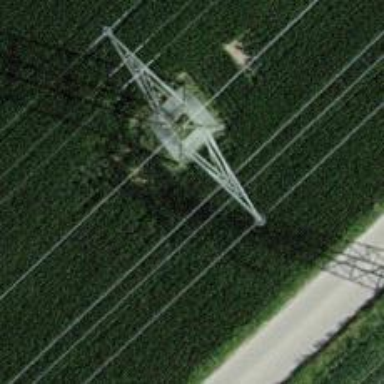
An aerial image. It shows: Lattice structure tower used for power transmission.